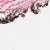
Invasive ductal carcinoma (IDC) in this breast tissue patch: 0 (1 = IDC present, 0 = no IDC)